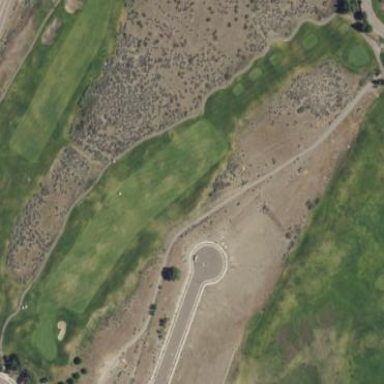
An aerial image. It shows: Area with grass used as rough in golf course.